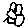
Label: flower